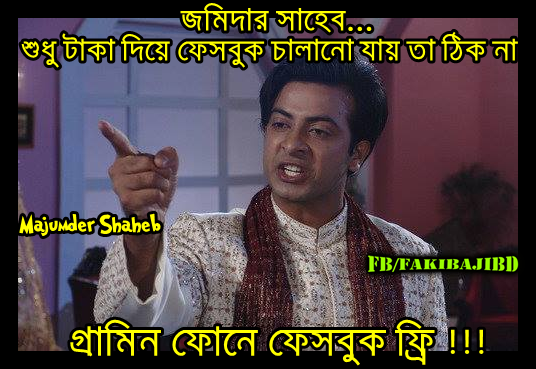
Caption: জমিদার সাহেব... শুধু টাকা দিয়ে ফেসবুক চালানো যায় তা ঠিক না গ্রামিন ফোনে ফেসবুক ফ্রি!!!
Label: non-hate